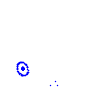
Particle: proton